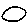
Label: circle